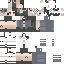
A female human skin with pale skin, wearing brown long hair dressed in a blue jacket and black pants, featuring a closed mouth.